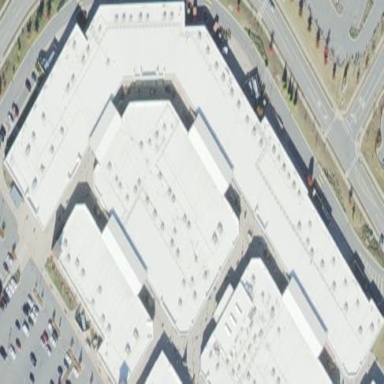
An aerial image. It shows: Retail building.